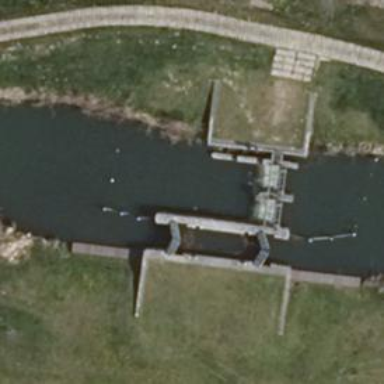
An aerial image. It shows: Canal with lock obstacle.